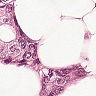
Metastatic tissue present: yes